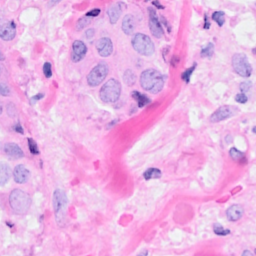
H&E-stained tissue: Breast